Interaction volume radius: 10 \u00c5
Interaction volume height: 10 \u00c5
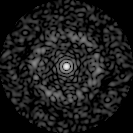
Disorder parameter: 0.8432